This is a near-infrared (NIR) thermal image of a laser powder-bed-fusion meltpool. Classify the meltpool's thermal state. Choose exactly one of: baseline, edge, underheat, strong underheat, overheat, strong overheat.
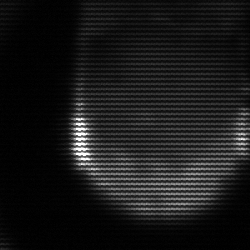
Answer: edge